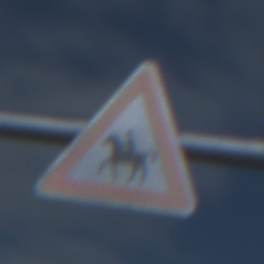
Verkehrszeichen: ReiterRechts
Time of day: Night
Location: Outdoor (Nature)
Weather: PartlyCloudy
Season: NotSpecified
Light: Natural